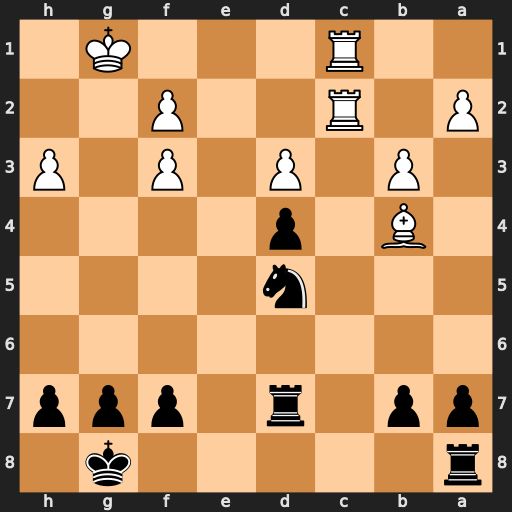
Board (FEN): r5k1/pp1r1ppp/8/3n4/1B1p4/1P1P1P1P/P1R2P2/2R3K1
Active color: b
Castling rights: -
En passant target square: -
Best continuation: Nxb4 Rc8+ Rd8 Rxa8 Rxa8